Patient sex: F
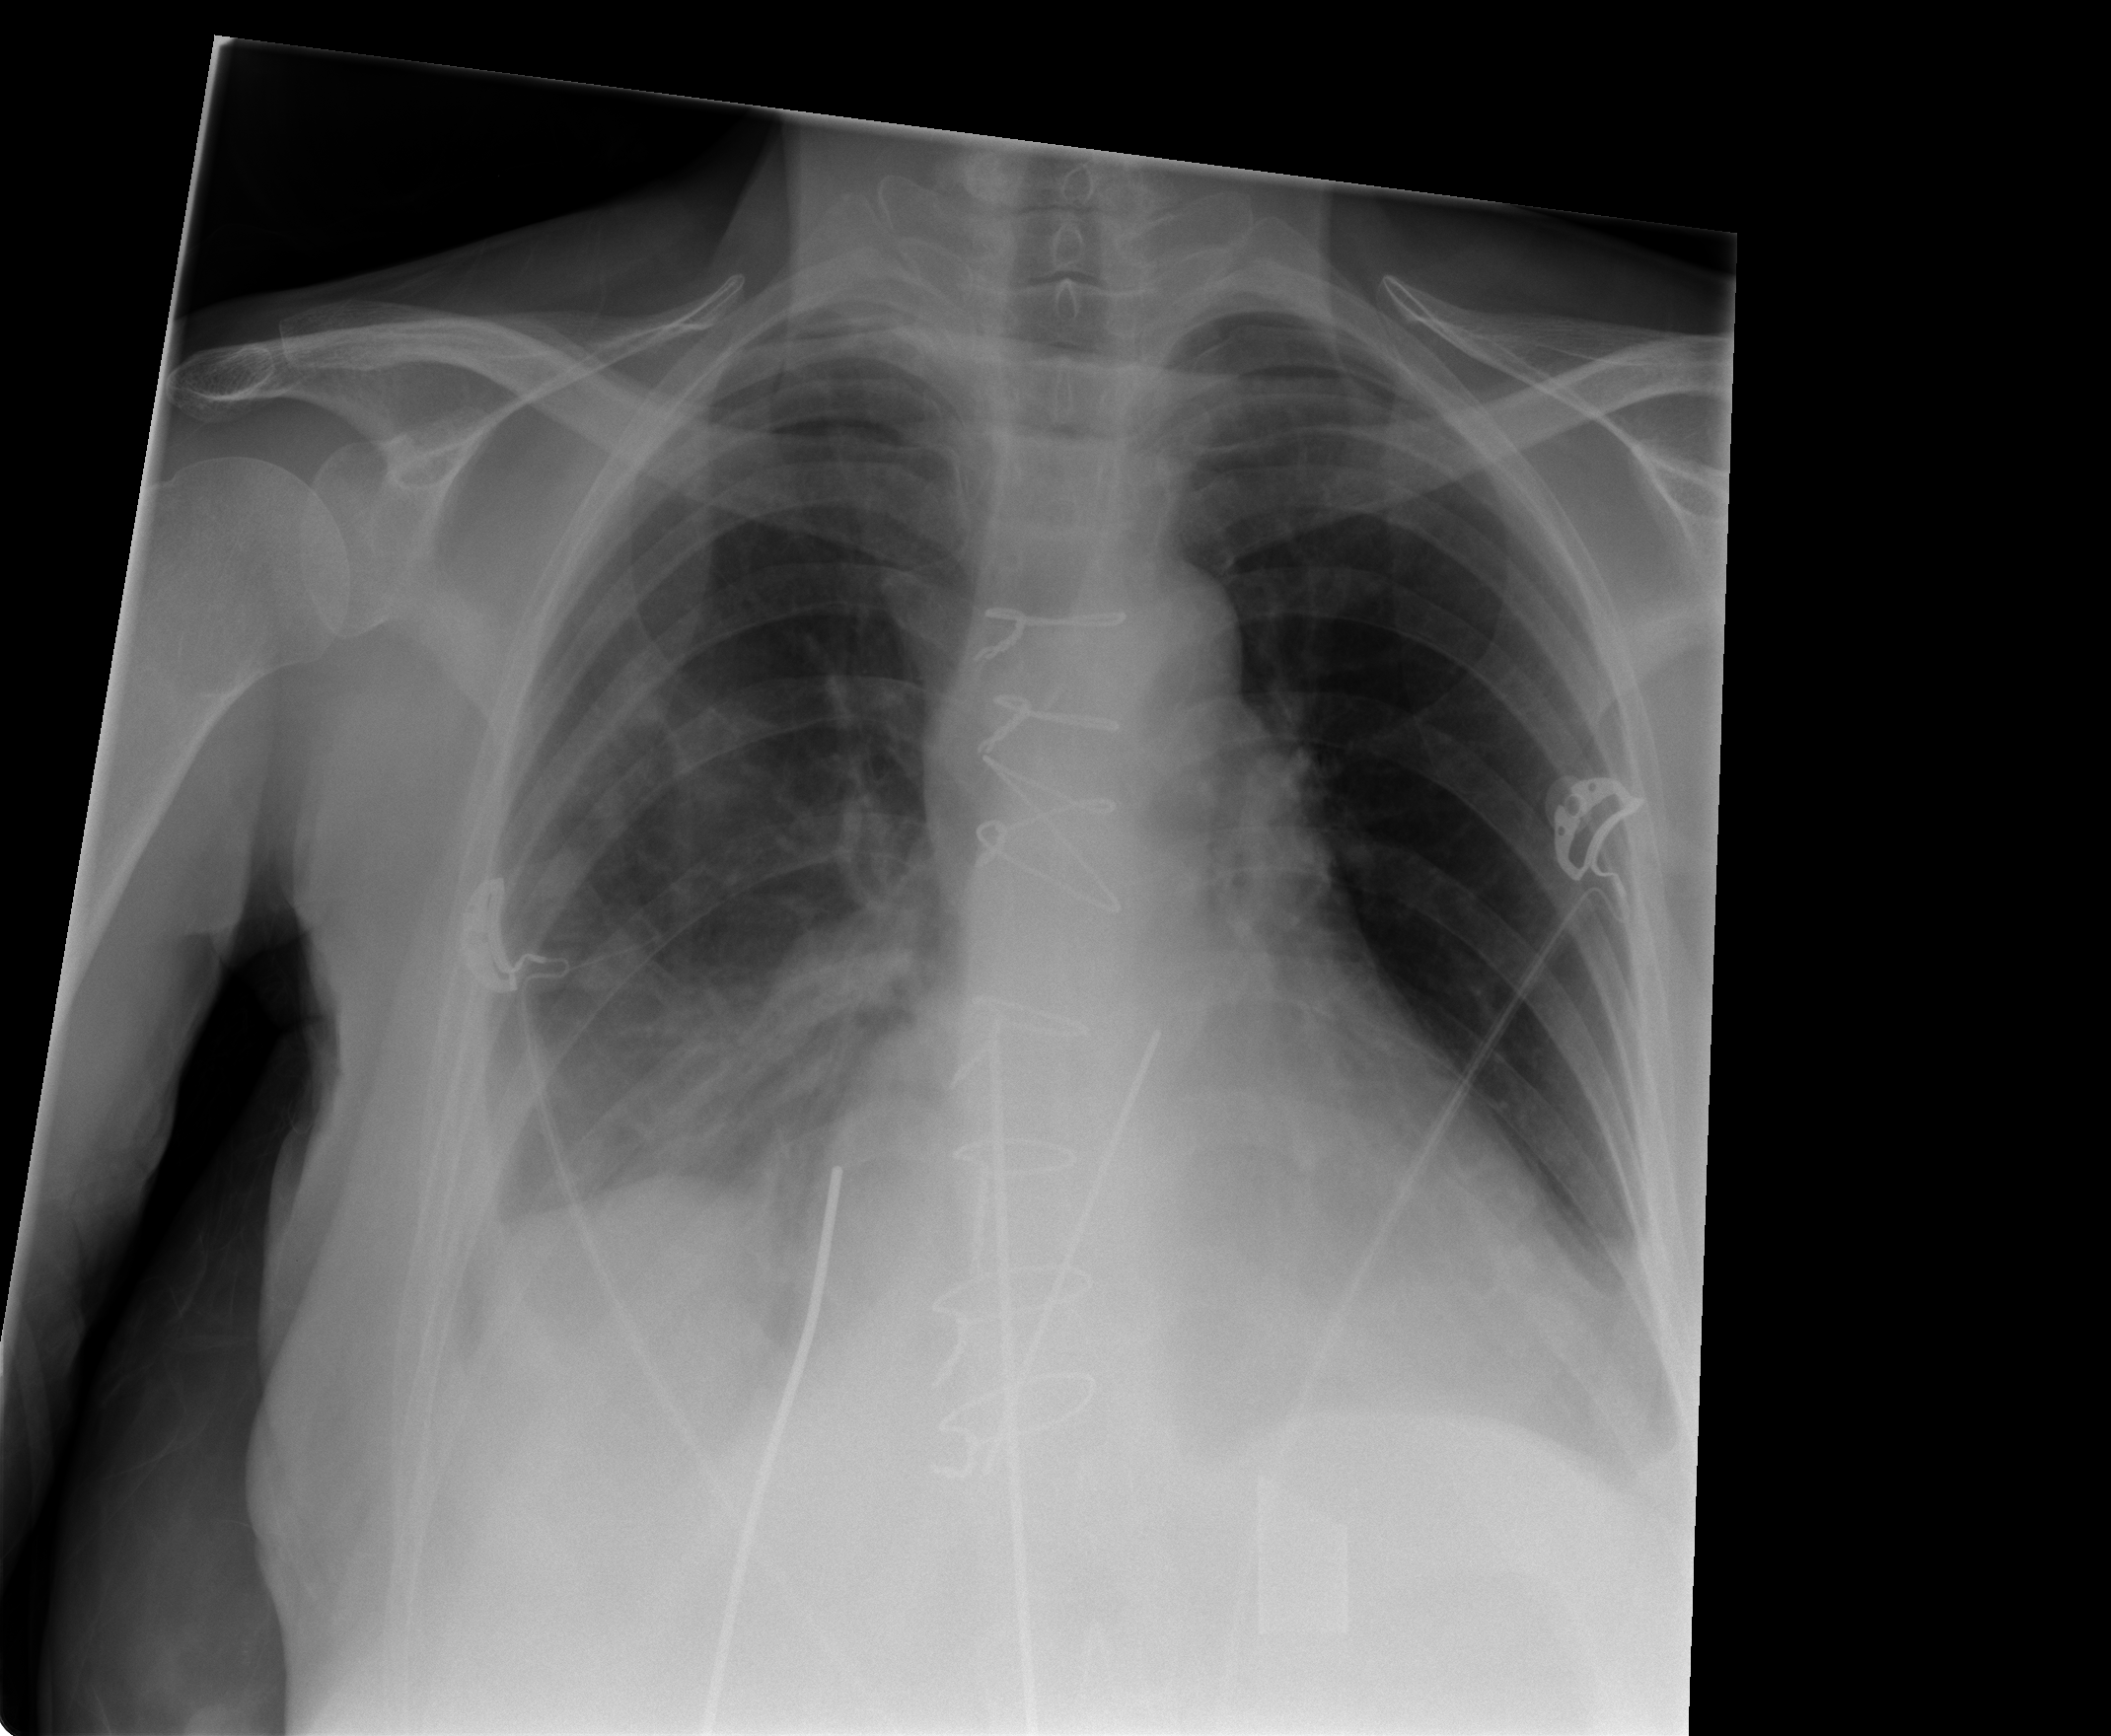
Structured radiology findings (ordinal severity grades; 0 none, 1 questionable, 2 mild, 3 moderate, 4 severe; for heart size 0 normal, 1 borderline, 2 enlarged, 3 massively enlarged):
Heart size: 1
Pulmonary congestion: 0
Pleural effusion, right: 2
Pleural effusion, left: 1
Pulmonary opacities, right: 0
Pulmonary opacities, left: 0
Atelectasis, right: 3
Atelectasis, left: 0